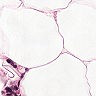
Metastatic tissue present: no